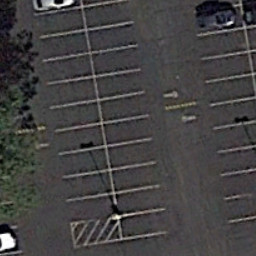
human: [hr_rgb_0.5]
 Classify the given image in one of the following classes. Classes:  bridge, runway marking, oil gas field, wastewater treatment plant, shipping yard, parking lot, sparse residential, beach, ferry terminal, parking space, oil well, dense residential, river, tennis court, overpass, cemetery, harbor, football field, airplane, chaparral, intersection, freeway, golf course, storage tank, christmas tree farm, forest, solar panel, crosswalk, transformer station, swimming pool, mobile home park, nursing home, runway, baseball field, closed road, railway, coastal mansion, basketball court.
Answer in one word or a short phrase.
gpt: parking space